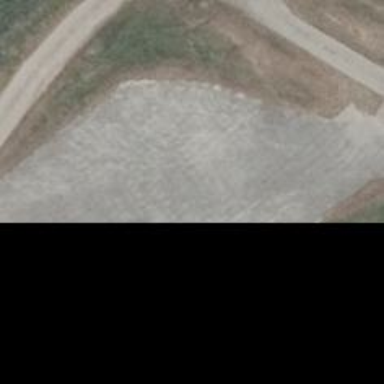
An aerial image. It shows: Paved track with grade1 quality.